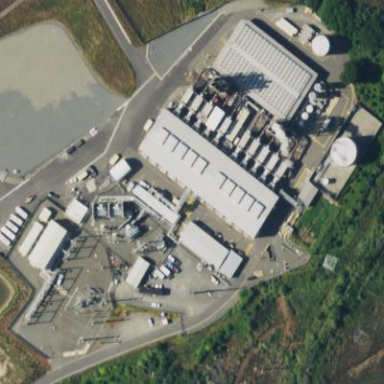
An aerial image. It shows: Industrial area with power plant.